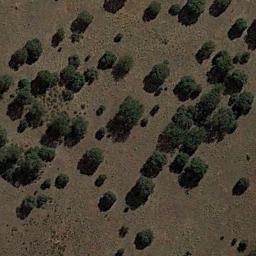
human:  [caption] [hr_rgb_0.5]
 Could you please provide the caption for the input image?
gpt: There are clusters of lush trees in the desert .

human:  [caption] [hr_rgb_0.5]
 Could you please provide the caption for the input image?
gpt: Chaparral is evenly distributed on the sand .

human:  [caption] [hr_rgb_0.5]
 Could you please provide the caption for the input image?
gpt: The chaparral is consist of some green bushes on the desert .

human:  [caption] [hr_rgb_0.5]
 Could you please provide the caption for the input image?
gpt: Some disconnected green chaparrals grow on the wasteland .

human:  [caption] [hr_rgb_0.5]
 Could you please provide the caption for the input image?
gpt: The plants in the chaparral are not evenly distributed .